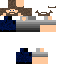
A male human skin with medium skin, wearing brown long hair dressed in a blue tshirt and black pants, featuring a closed mouth.